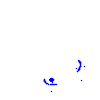
Particle: electron